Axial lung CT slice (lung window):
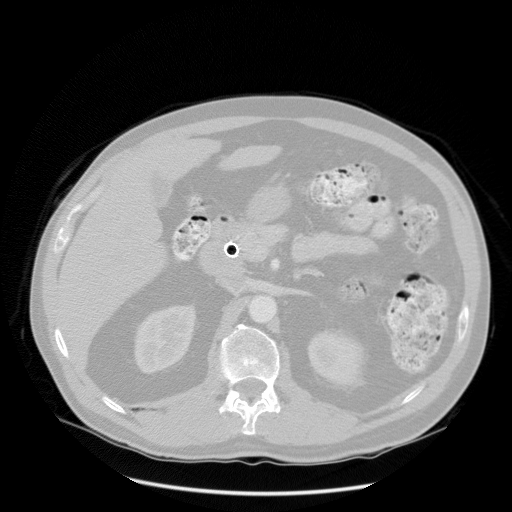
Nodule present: no